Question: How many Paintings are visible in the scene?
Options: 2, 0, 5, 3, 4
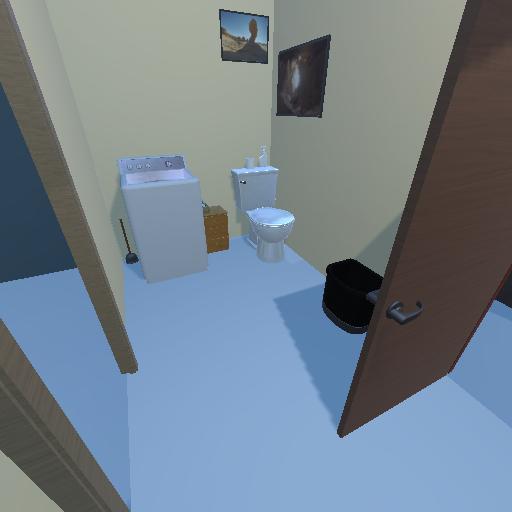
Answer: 2